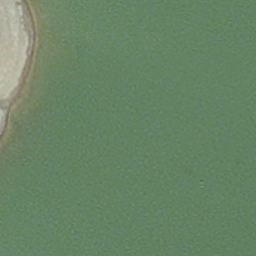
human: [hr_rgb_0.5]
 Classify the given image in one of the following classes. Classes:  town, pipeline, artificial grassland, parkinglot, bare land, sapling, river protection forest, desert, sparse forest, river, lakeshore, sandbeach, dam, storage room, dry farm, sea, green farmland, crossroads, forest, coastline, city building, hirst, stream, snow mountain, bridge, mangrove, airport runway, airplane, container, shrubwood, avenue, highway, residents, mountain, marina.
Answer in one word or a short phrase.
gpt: sea